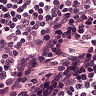
Metastatic tissue present: no